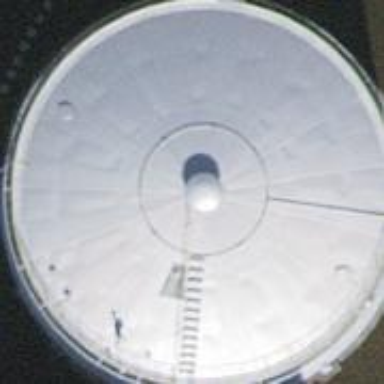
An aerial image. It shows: Storage tank building.